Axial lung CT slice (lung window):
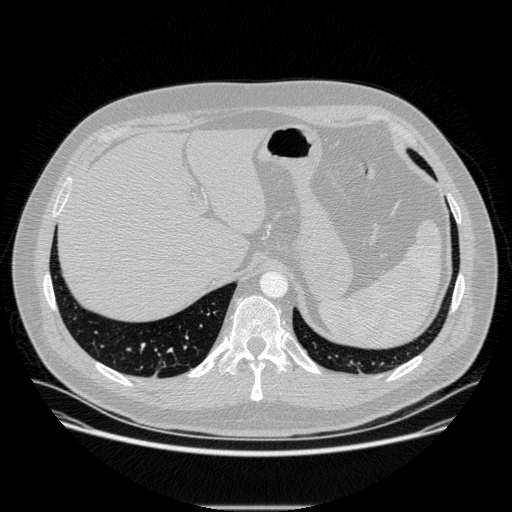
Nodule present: no